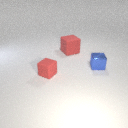
small blue metal cube to the right of small red rubber cube